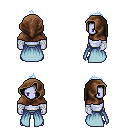
a pixel art fantasy rpg character, male body template, dark elf, purple skin, overskirt, teal pants, white cyan mohawk hairstyle, cloth hood, white cloth bandages, four views (front, back, left, right), 2x2 character sprite sheet, small pixel art, hard edges, no anti-aliasing